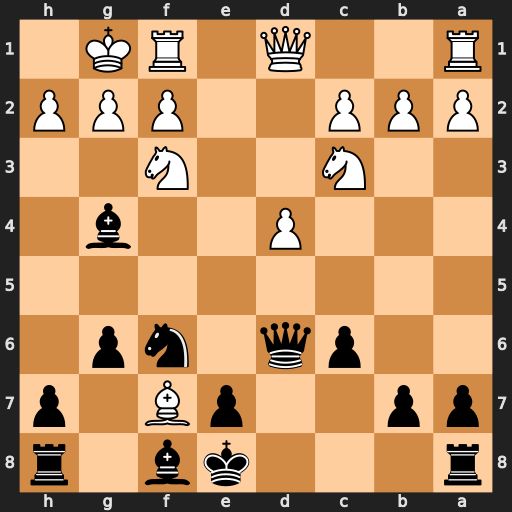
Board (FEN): r3kb1r/pp2pB1p/2pq1np1/8/3P2b1/2N2N2/PPP2PPP/R2Q1RK1
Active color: b
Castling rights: kq
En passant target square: -
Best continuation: Kxf7 Ne5+ Qxe5 dxe5 Bxd1